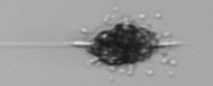
Label: Dictyocha